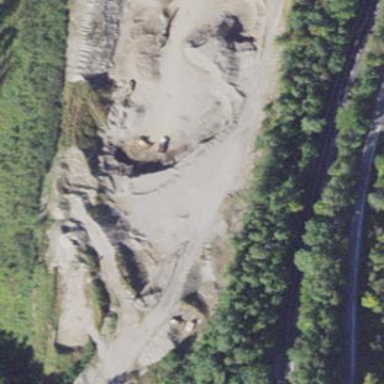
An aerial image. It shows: Industrial quarry specializing in producing gravel.